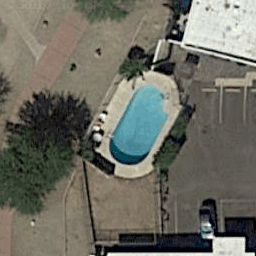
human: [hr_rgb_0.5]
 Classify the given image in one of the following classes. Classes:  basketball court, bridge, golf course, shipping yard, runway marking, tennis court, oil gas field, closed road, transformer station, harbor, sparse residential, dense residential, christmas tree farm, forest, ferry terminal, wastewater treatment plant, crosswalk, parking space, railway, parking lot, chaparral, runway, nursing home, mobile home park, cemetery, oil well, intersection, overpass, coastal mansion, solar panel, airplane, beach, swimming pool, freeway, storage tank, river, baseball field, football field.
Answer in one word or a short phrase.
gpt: swimming pool